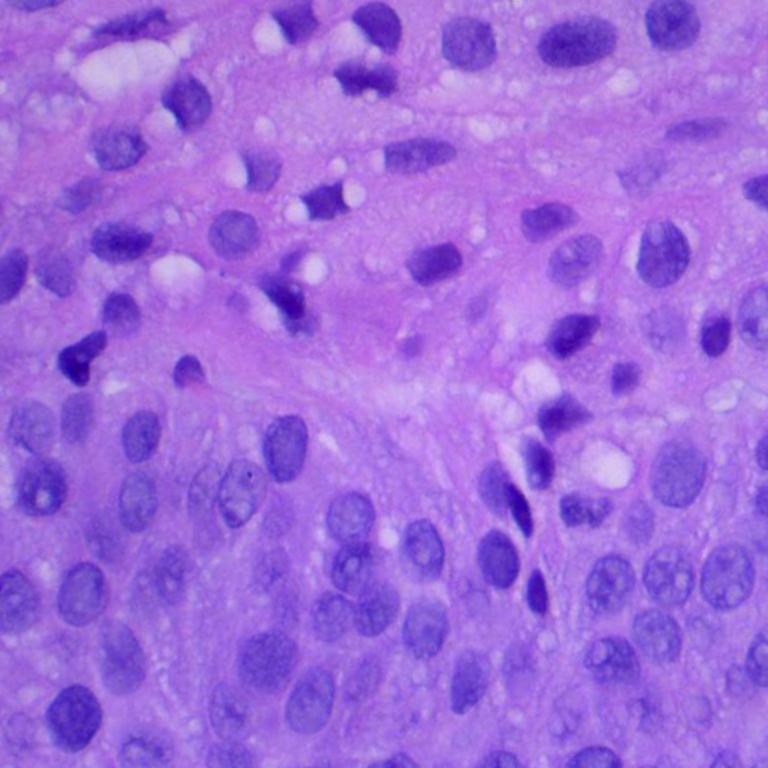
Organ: lung
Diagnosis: squamous carcinomas